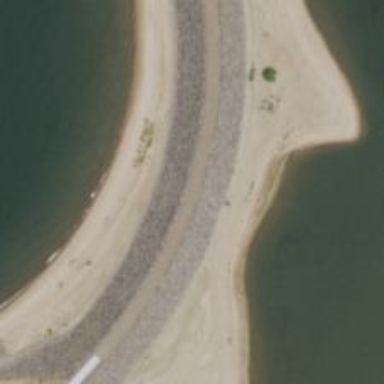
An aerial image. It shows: Breakwater structure.